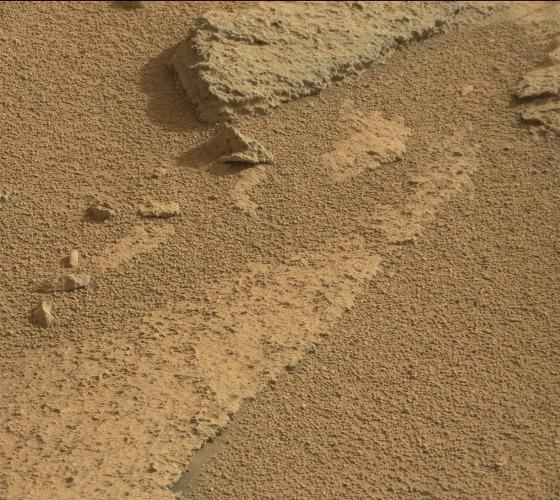
Terrain classes present: Bedrock, Gravel / Sand / Soil, Rock, Shadow